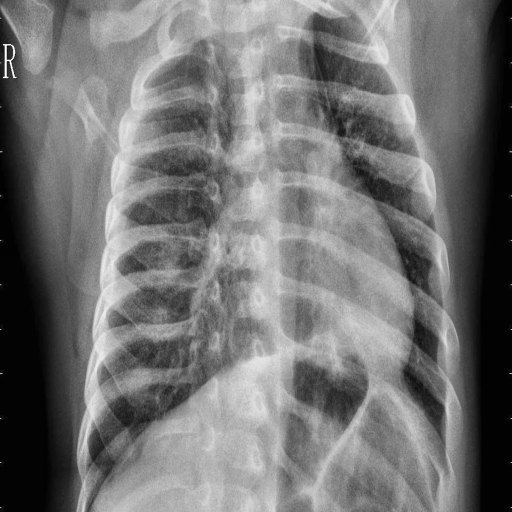
Finding: PNEUMONIA